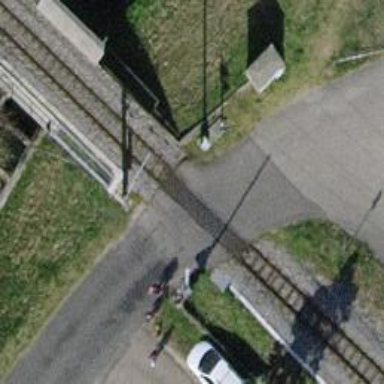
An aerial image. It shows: Narrow-gauge railway track with 1 electrified contact line.